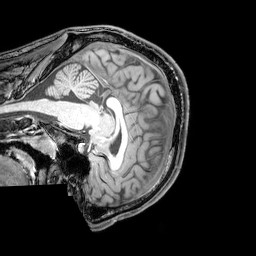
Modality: T1w
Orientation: sagittal
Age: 22
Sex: male
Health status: healthy
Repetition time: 0.081 s
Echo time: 0.037 s